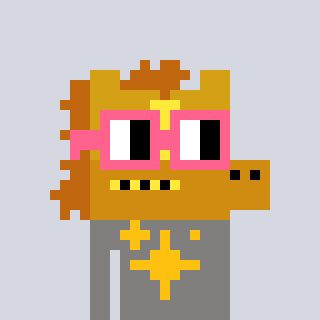
a pixel art character with square pink glasses, a yellow horse-shaped head and a bluegrey-colored body on a cool background